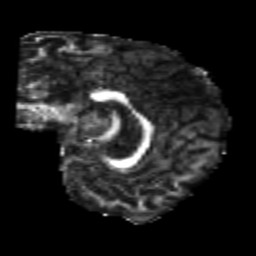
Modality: FA
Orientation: sagittal
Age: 21
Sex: male
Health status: healthy
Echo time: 0.074 s